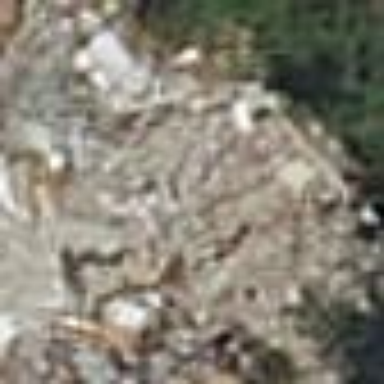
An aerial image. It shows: Demolished building.